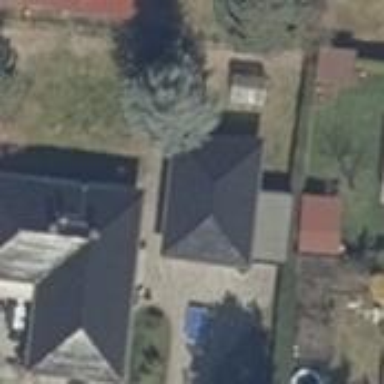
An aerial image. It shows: Hipped roof house.